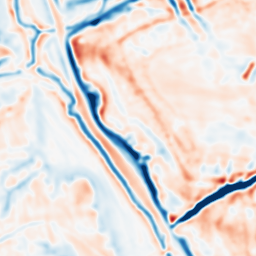
Category: multiscale
Decomposition family: dog_multiscale
Decomposition parameters: sigma_ratio: 1.4
n_scales: 3
base_sigma: 2
Upsampling method: sinc_hamming
Upsampling parameters: scale: 4
kernel_size: 16
Upsampling scale: 4